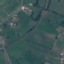
Label: Pasture